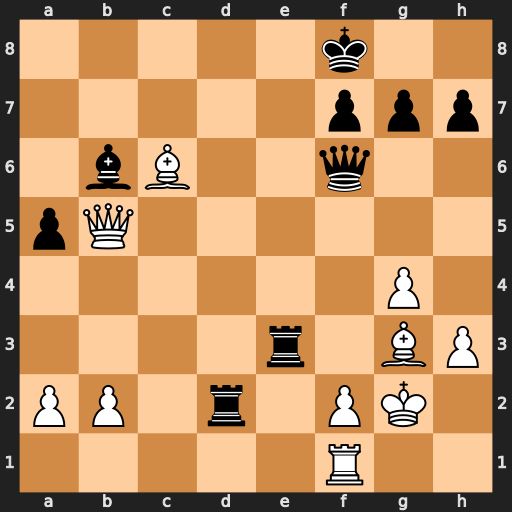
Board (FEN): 5k2/5ppp/1bB2q2/pQ6/6P1/4r1BP/PP1r1PK1/5R2
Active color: w
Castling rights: -
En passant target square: -
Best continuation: Qxb6 Rxg3+ Kxg3